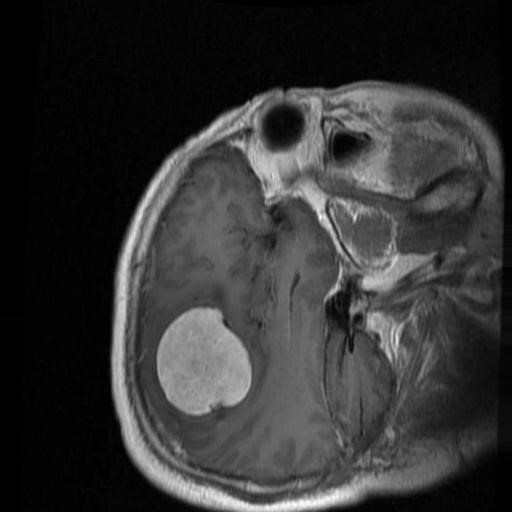
Label: brain_menin